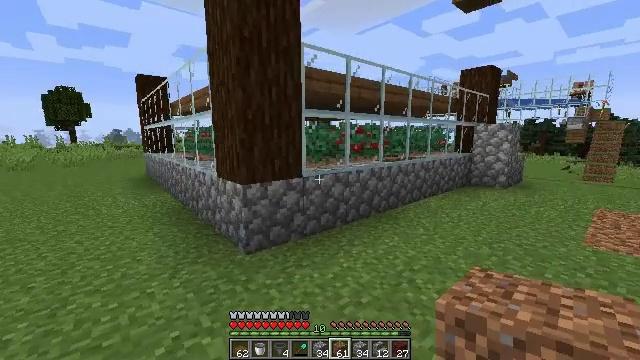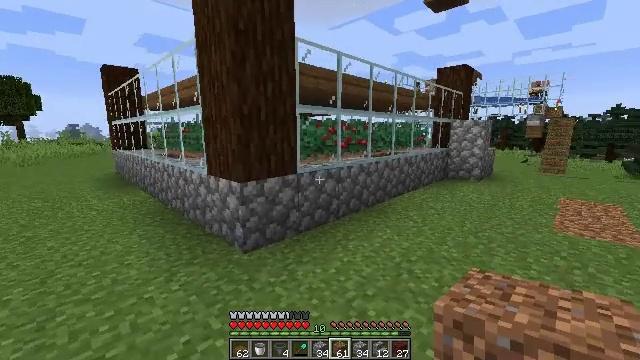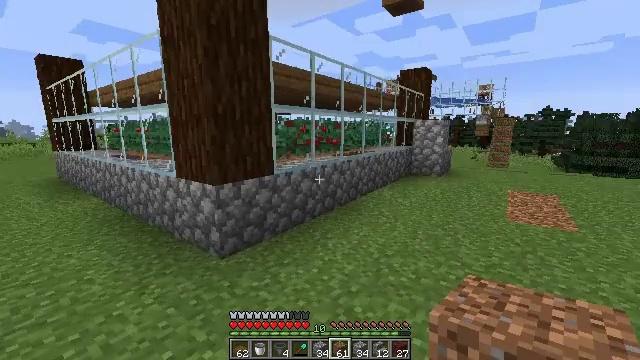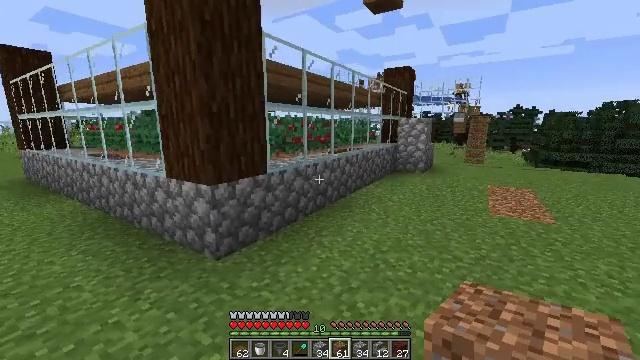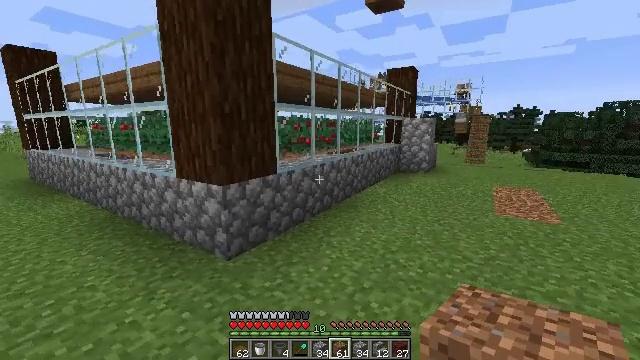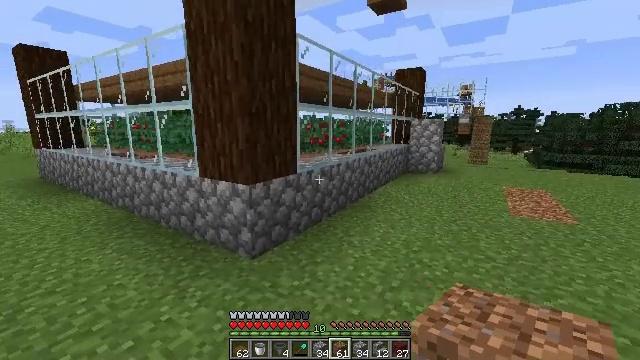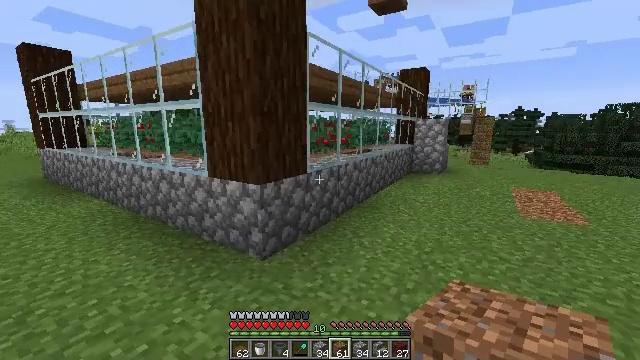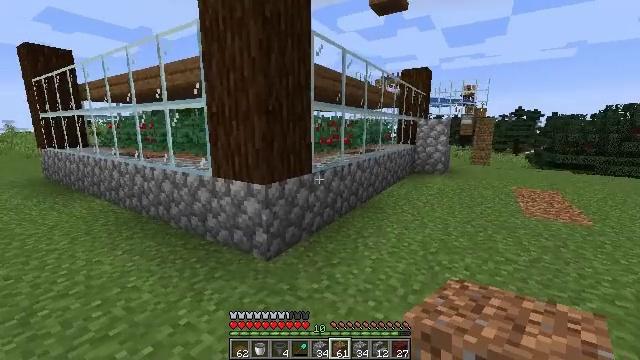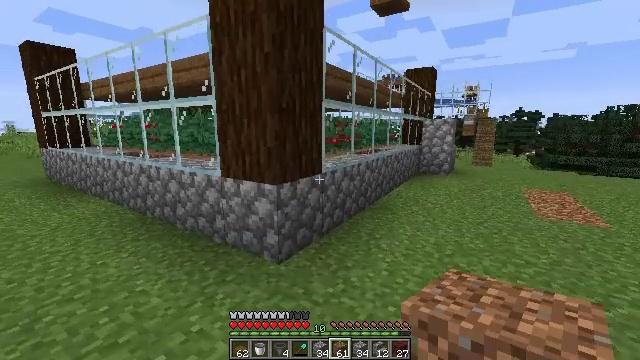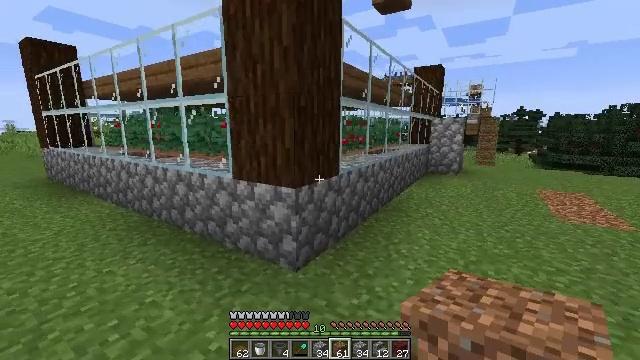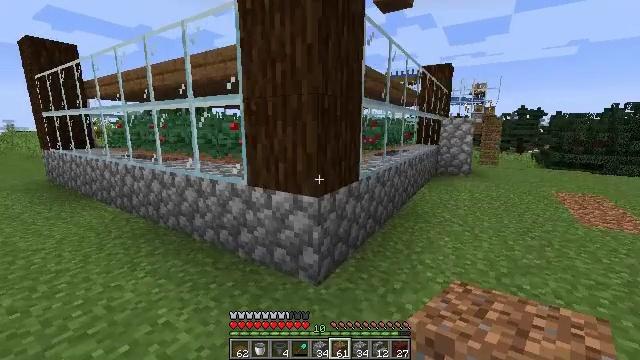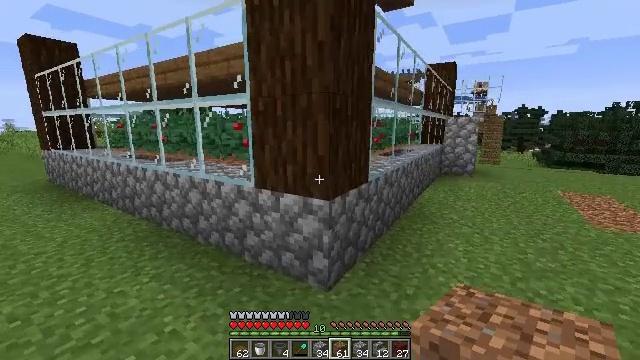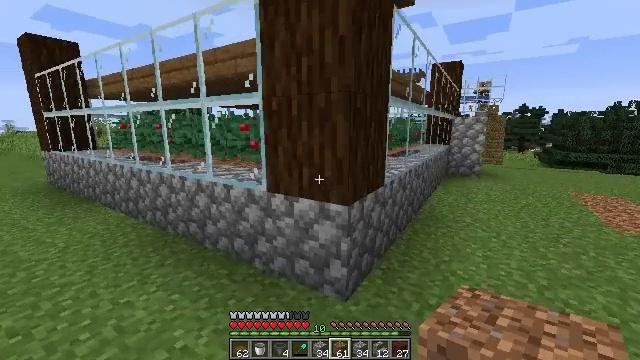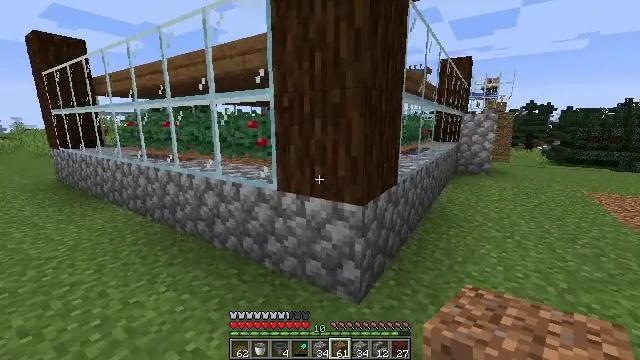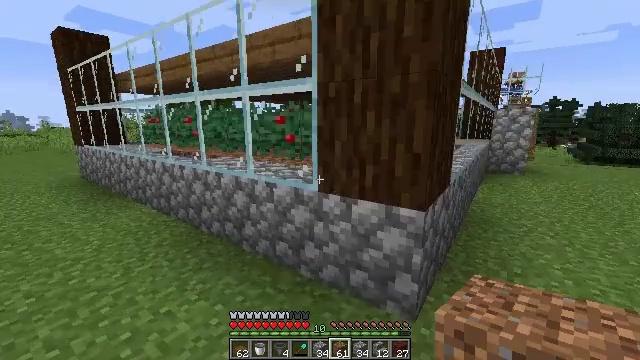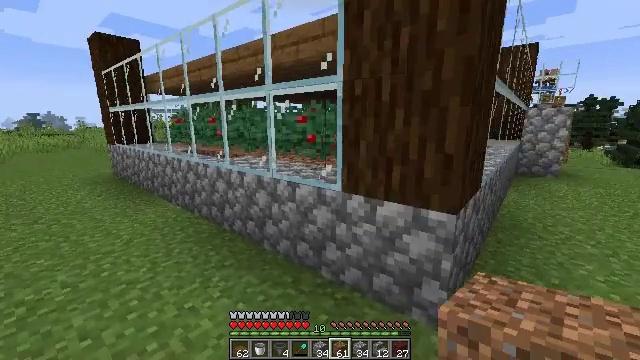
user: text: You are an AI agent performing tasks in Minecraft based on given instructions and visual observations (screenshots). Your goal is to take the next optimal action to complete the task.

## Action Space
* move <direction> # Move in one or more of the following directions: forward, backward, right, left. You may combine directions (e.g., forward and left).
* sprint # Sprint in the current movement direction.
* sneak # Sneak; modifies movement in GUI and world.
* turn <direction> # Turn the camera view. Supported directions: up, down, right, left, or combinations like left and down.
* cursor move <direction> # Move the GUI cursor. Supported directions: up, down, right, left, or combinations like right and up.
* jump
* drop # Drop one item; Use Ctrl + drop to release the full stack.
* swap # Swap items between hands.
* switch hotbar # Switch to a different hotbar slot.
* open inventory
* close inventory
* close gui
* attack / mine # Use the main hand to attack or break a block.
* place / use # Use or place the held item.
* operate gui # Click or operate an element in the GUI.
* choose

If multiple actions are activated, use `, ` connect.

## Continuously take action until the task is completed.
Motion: motion action
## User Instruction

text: Use the crafting table to get a cobblestone wall.
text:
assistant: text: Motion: move left, turn right
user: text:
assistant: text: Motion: move left, turn right
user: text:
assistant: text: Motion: move left, turn right
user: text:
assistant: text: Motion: move left
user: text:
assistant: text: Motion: move left
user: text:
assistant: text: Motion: move forward and move left
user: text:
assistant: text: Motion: move forward and move left
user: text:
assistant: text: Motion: move forward and move left
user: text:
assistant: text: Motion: move forward and move left
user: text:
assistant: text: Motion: move forward and move left
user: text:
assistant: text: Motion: move forward and move left
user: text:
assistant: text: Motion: move forward and move left
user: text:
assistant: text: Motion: move forward and move left
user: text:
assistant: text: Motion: move forward and move left, turn left
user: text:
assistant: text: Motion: move forward and move left, turn left
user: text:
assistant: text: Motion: move forward and move left, turn left
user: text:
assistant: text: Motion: move forward and move left, turn left
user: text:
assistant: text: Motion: move forward and move left, sprint, turn left
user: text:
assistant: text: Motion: move forward and move left, sprint, turn left
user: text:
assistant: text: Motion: move forward and move left, sprint, turn left
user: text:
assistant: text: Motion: move forward and move left, sprint
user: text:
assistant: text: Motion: move forward and move left, sprint
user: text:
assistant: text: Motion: move forward and move left, sprint
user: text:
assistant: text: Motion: move forward and move left, sprint
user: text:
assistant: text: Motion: move forward and move left, sprint
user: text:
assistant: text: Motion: move forward and move left, sprint
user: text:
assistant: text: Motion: move forward and move left, sprint
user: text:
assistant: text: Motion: move forward and move left
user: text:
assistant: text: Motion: move forward and move left, turn right
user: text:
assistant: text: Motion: move forward, turn right